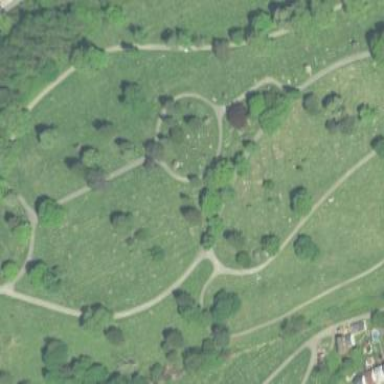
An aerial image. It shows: Cemetery.